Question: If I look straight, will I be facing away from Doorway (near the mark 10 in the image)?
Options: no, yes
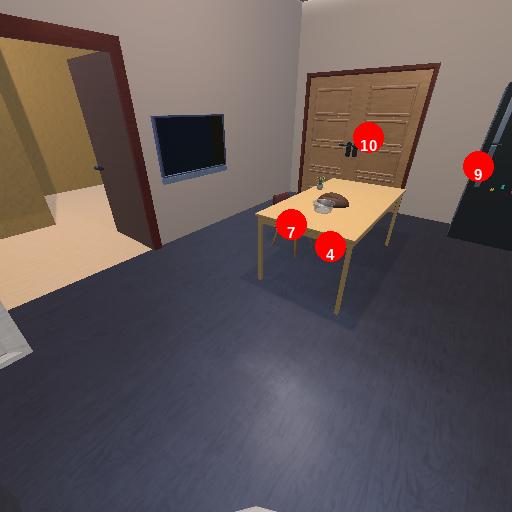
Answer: no